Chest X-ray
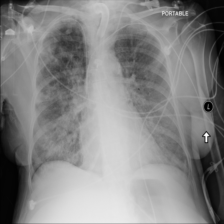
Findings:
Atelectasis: negative
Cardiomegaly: negative
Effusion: negative
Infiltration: positive
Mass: negative
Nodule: negative
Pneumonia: negative
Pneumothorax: negative
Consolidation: negative
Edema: negative
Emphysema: negative
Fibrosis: negative
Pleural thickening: negative
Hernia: negative